Question: What is the value of the measurement in the image?
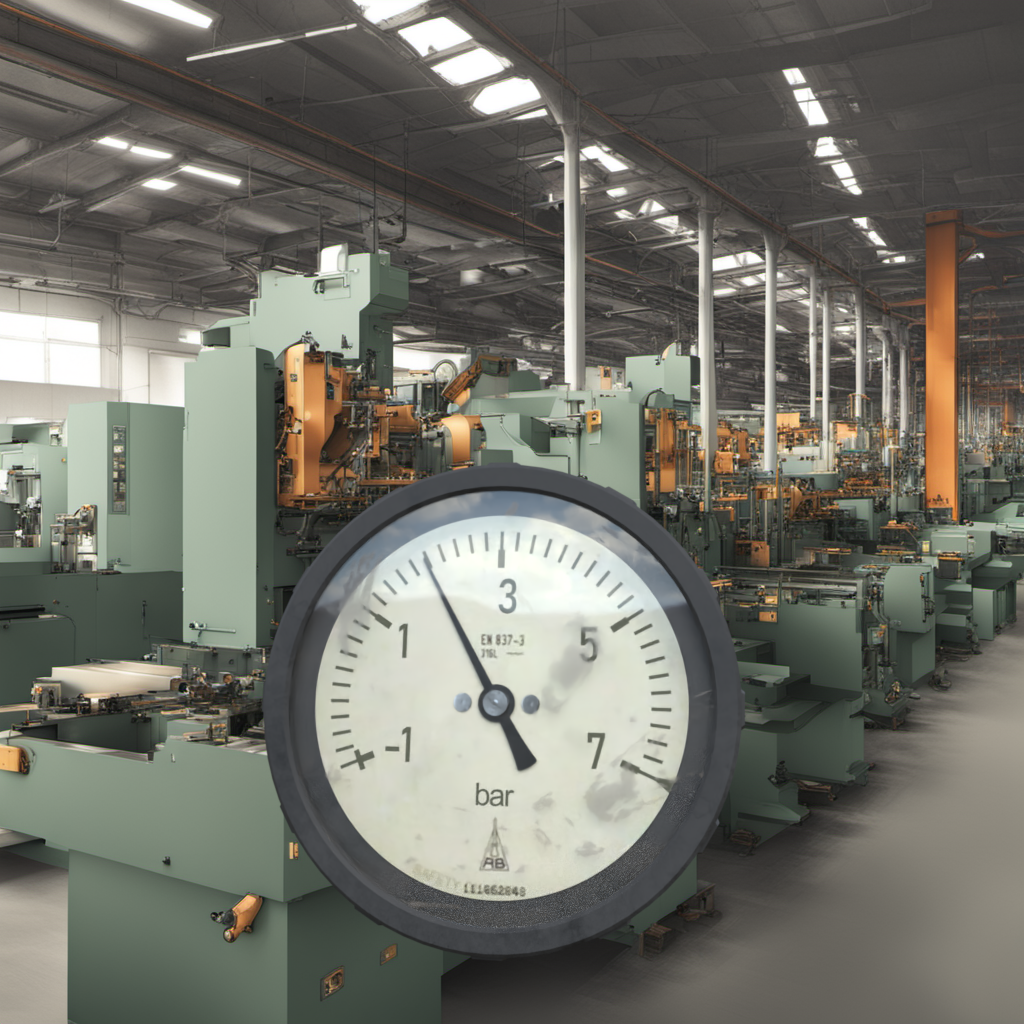
Answer: The result is 1.99
Question: What is the reading range of this measurement?
Answer: The range is from -1 to 7
Question: What is the minimum and maximum value range of this measurement?
Answer: The minimum value is -1 and the maximum value is 7